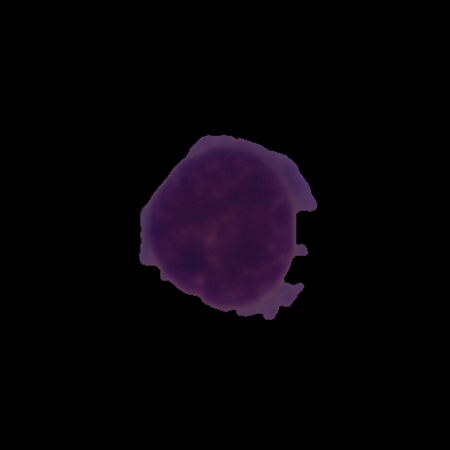
Label: healthy